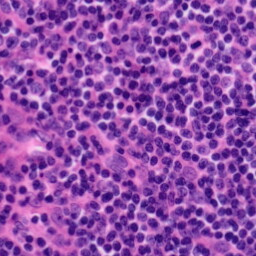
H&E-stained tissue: Tonsil